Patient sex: F
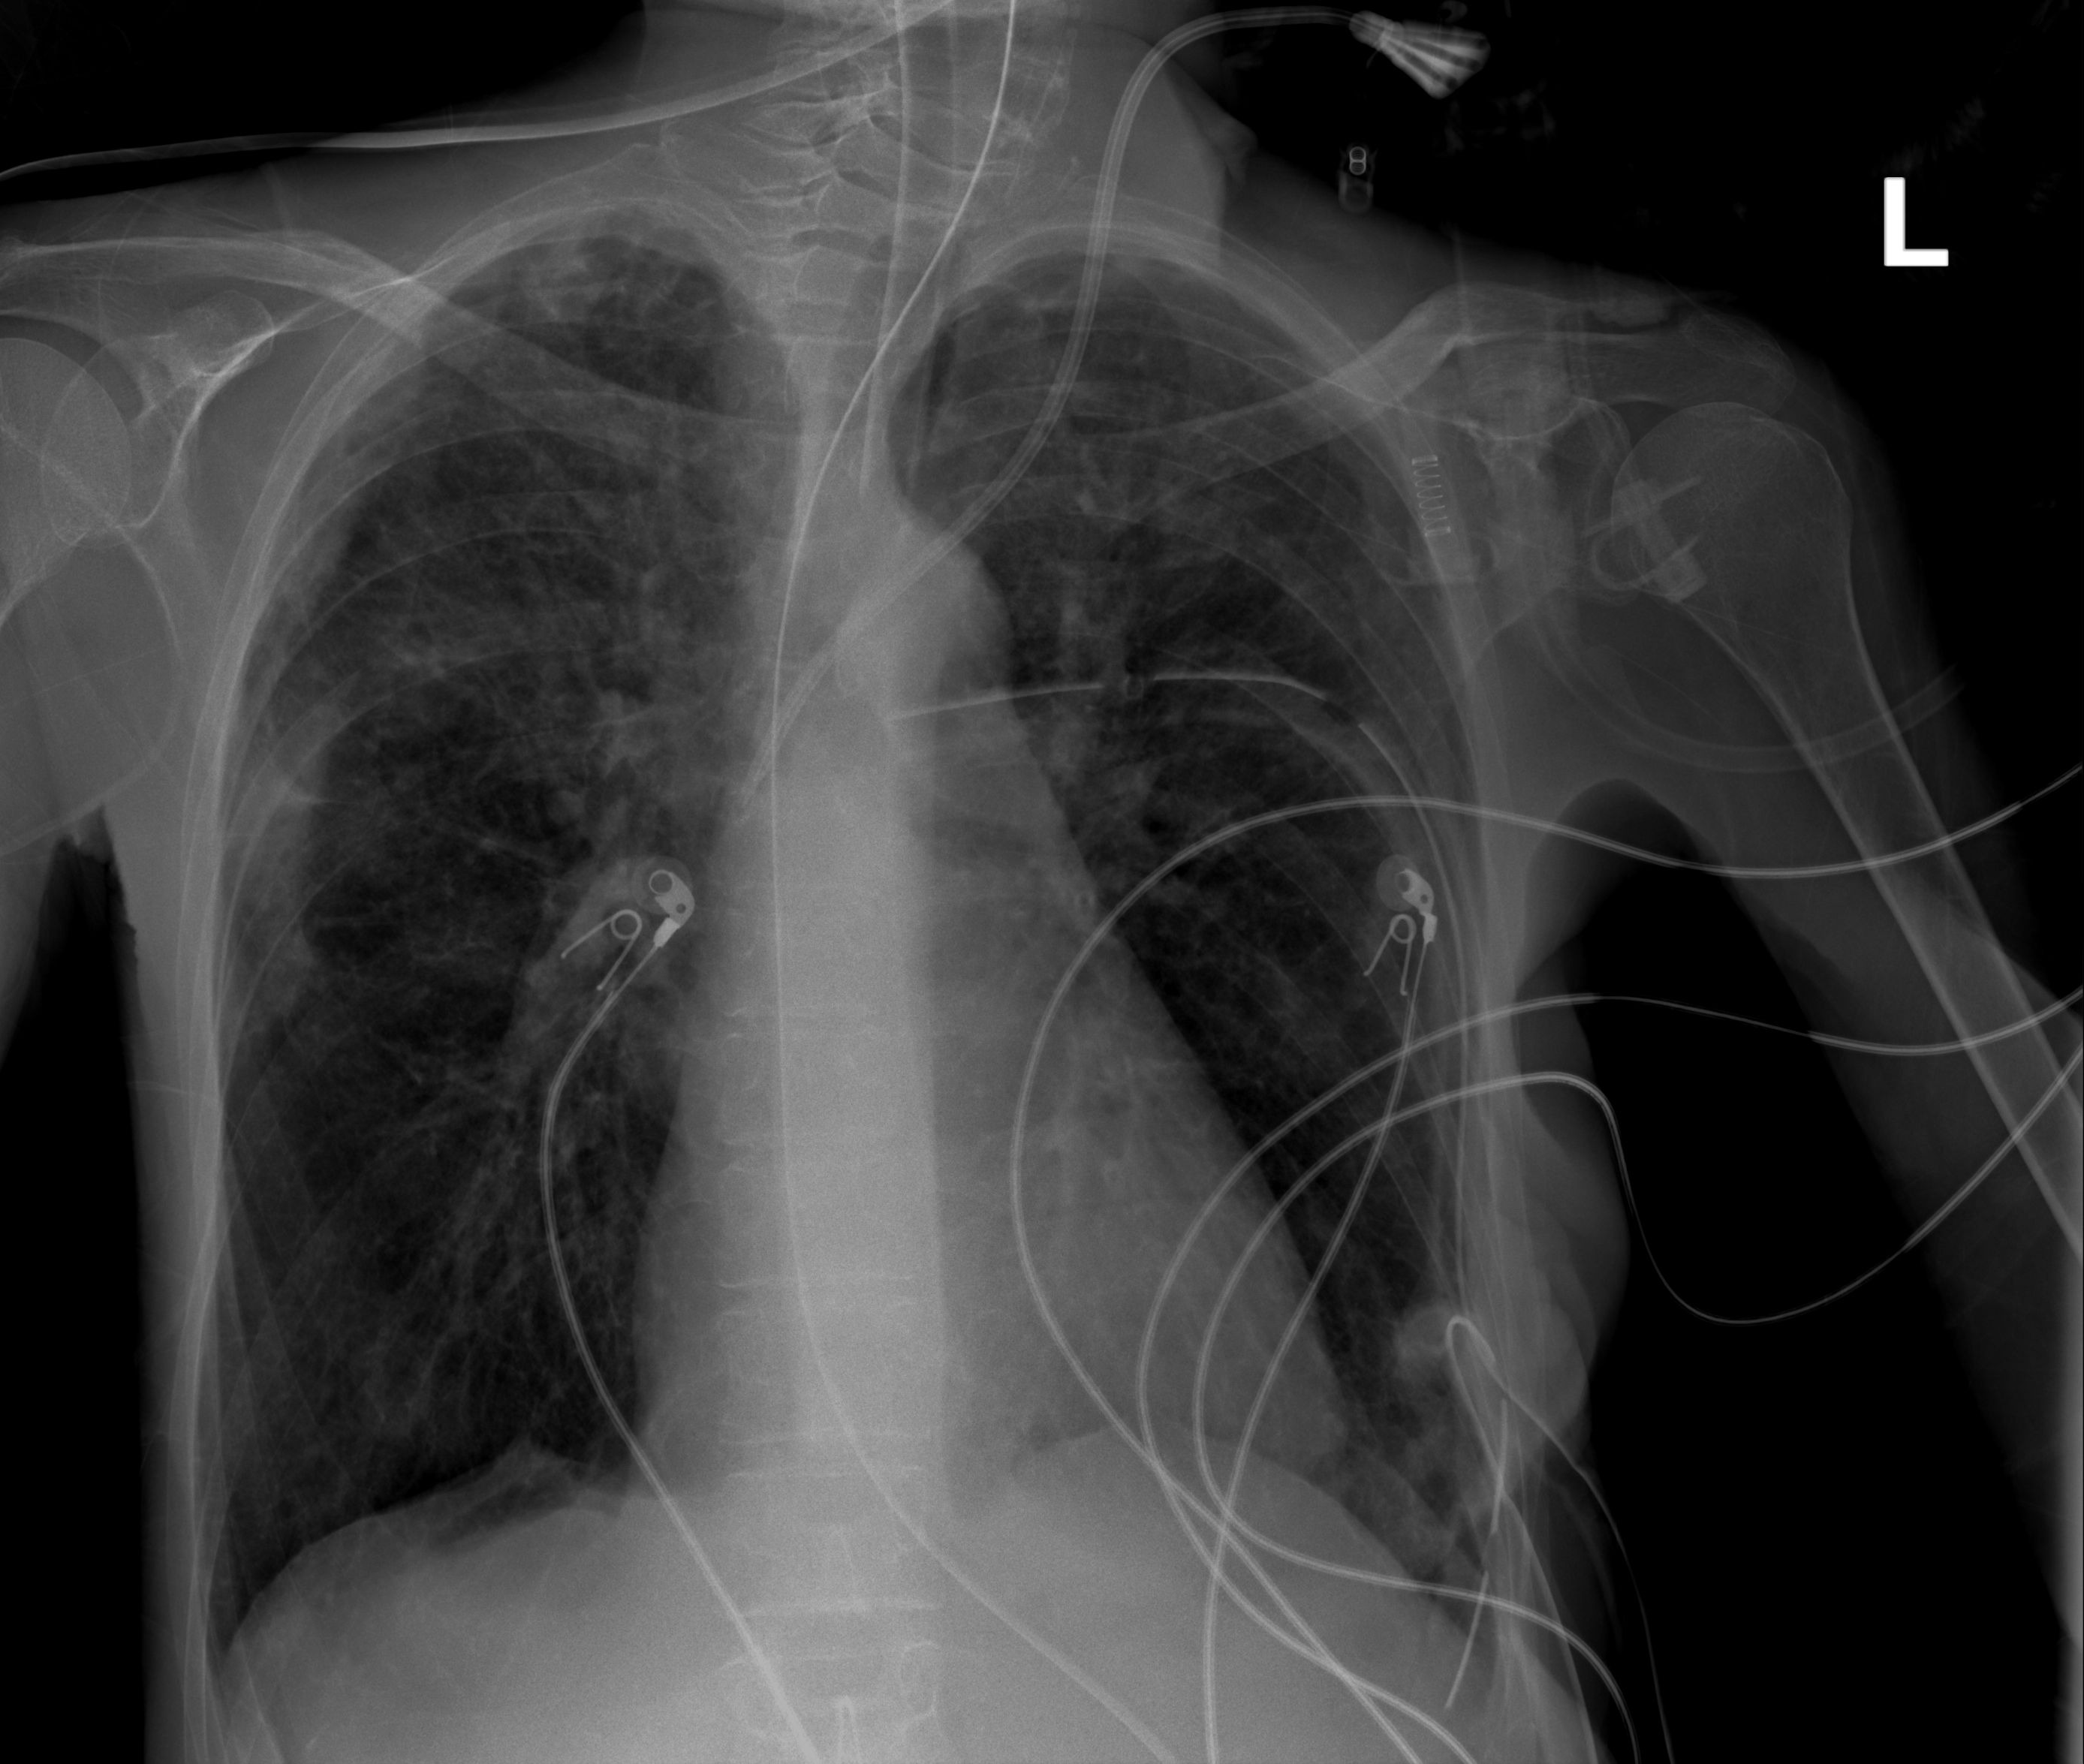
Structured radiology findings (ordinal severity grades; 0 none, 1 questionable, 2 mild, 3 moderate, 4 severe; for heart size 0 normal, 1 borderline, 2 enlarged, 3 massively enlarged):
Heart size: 2
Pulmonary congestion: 1
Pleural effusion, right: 0
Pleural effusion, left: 0
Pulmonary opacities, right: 3
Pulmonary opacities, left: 2
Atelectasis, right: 2
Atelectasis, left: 1